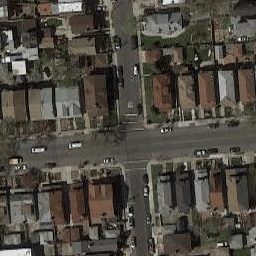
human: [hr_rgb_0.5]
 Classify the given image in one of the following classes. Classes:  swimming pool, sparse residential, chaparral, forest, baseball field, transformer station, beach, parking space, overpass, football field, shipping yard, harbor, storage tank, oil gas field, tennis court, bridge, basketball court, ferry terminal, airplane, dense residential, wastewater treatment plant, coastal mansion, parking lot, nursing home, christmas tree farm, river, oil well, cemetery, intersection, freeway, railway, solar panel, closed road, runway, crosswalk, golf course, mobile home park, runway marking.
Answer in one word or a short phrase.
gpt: intersection